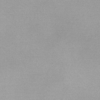
Label: dusty